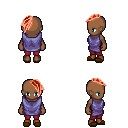
a pixel art fantasy rpg character, female body template, human, dark skin, chain tabard jacket, red pants, red long mohawk hairstyle, brown slippers, four views (front, back, left, right), 2x2 character sprite sheet, small pixel art, hard edges, no anti-aliasing